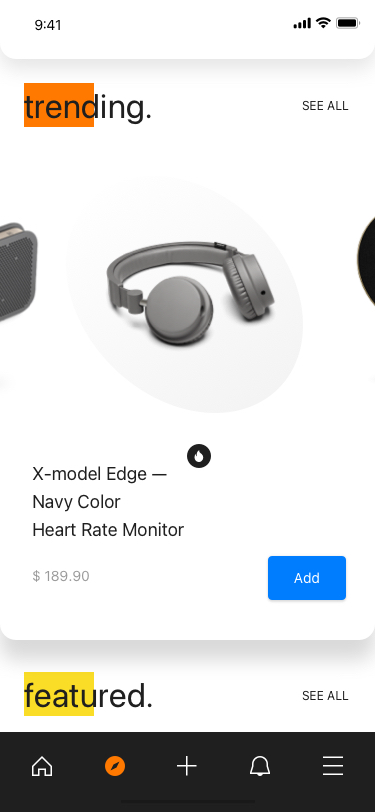
Text in this UI design:
featured.
see all
trending.
see all
X-model Edge —
Navy Color
Heart Rate Monitor
$ 189.90